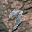
Label: 7